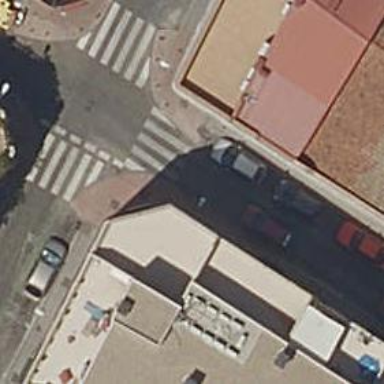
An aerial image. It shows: Marked crossing on asphalt footway.